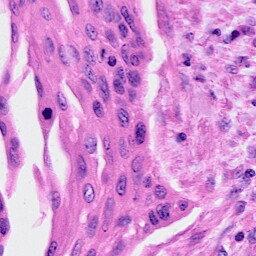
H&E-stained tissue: Cervix